Question: I am trying to replicate the gradient found on the bottom of these album artwork image views. It makes it very easy to read the text no matter what the background is.
How would I recreate this?

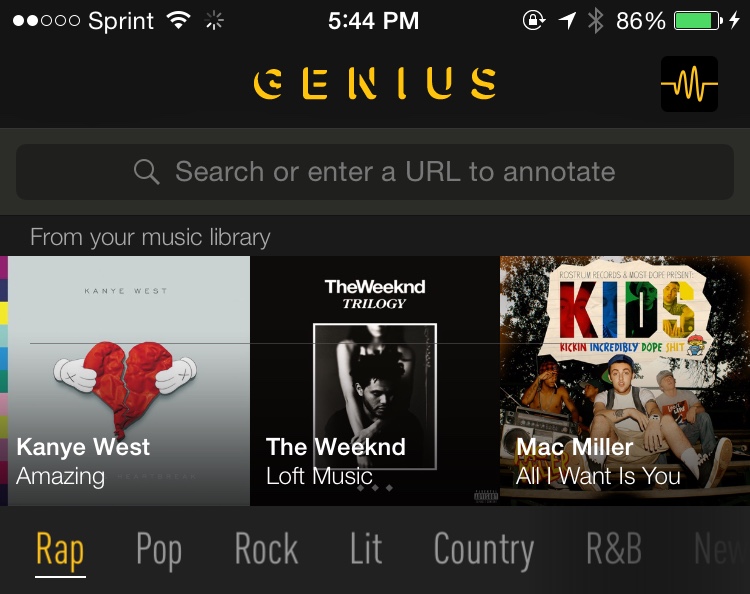
Answer: The gradient effect is known as a floor fade.
The gradient starts with 0.0 alpha black at the middle of the image, to about 0.2 alpha black at the bottom of the image.
You could add a CAGradientLayer to your image, along the lines of:
'''
CAGradientLayer *bottomFade = [CAGradientLayer layer];
bottomFade.frame = CGRectMake(0.0, CGRectGetHeight(self.imageView.bounds), CGRectGetWidth(self.imageView.bounds), -(CGRectGetHeight(self.imageView.bounds) / 2.0));
bottomFade.startPoint = CGPointMake(0.5, 1.0);
bottomFade.endPoint = CGPointMake(0.5, 0.0);
bottomFade.colors = [NSArray arrayWithObjects:(id)[[UIColor colorWithWhite:0.0 alpha:0.0f] CGColor], (id)[[UIColor colorWithWhite:0.0 alpha:0.2f] CGColor], nil];
[image.layer addSublayer:bottomFade];
'''